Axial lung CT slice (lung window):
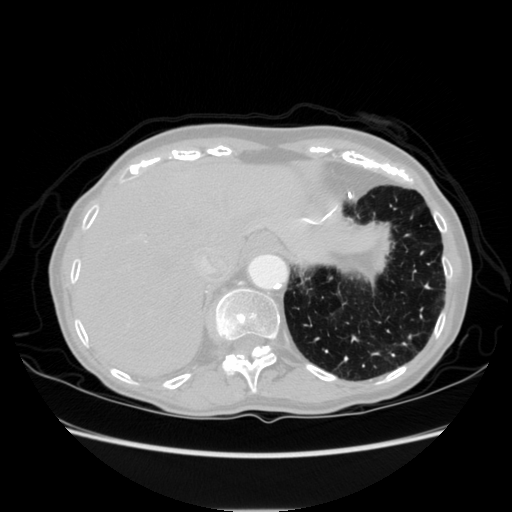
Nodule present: no